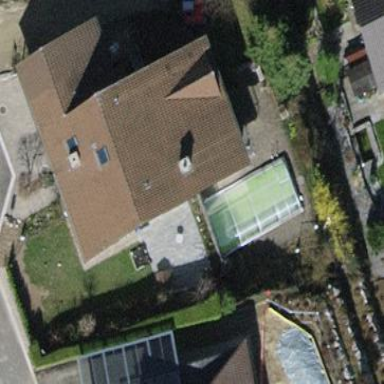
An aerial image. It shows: Detached building with gabled roof.